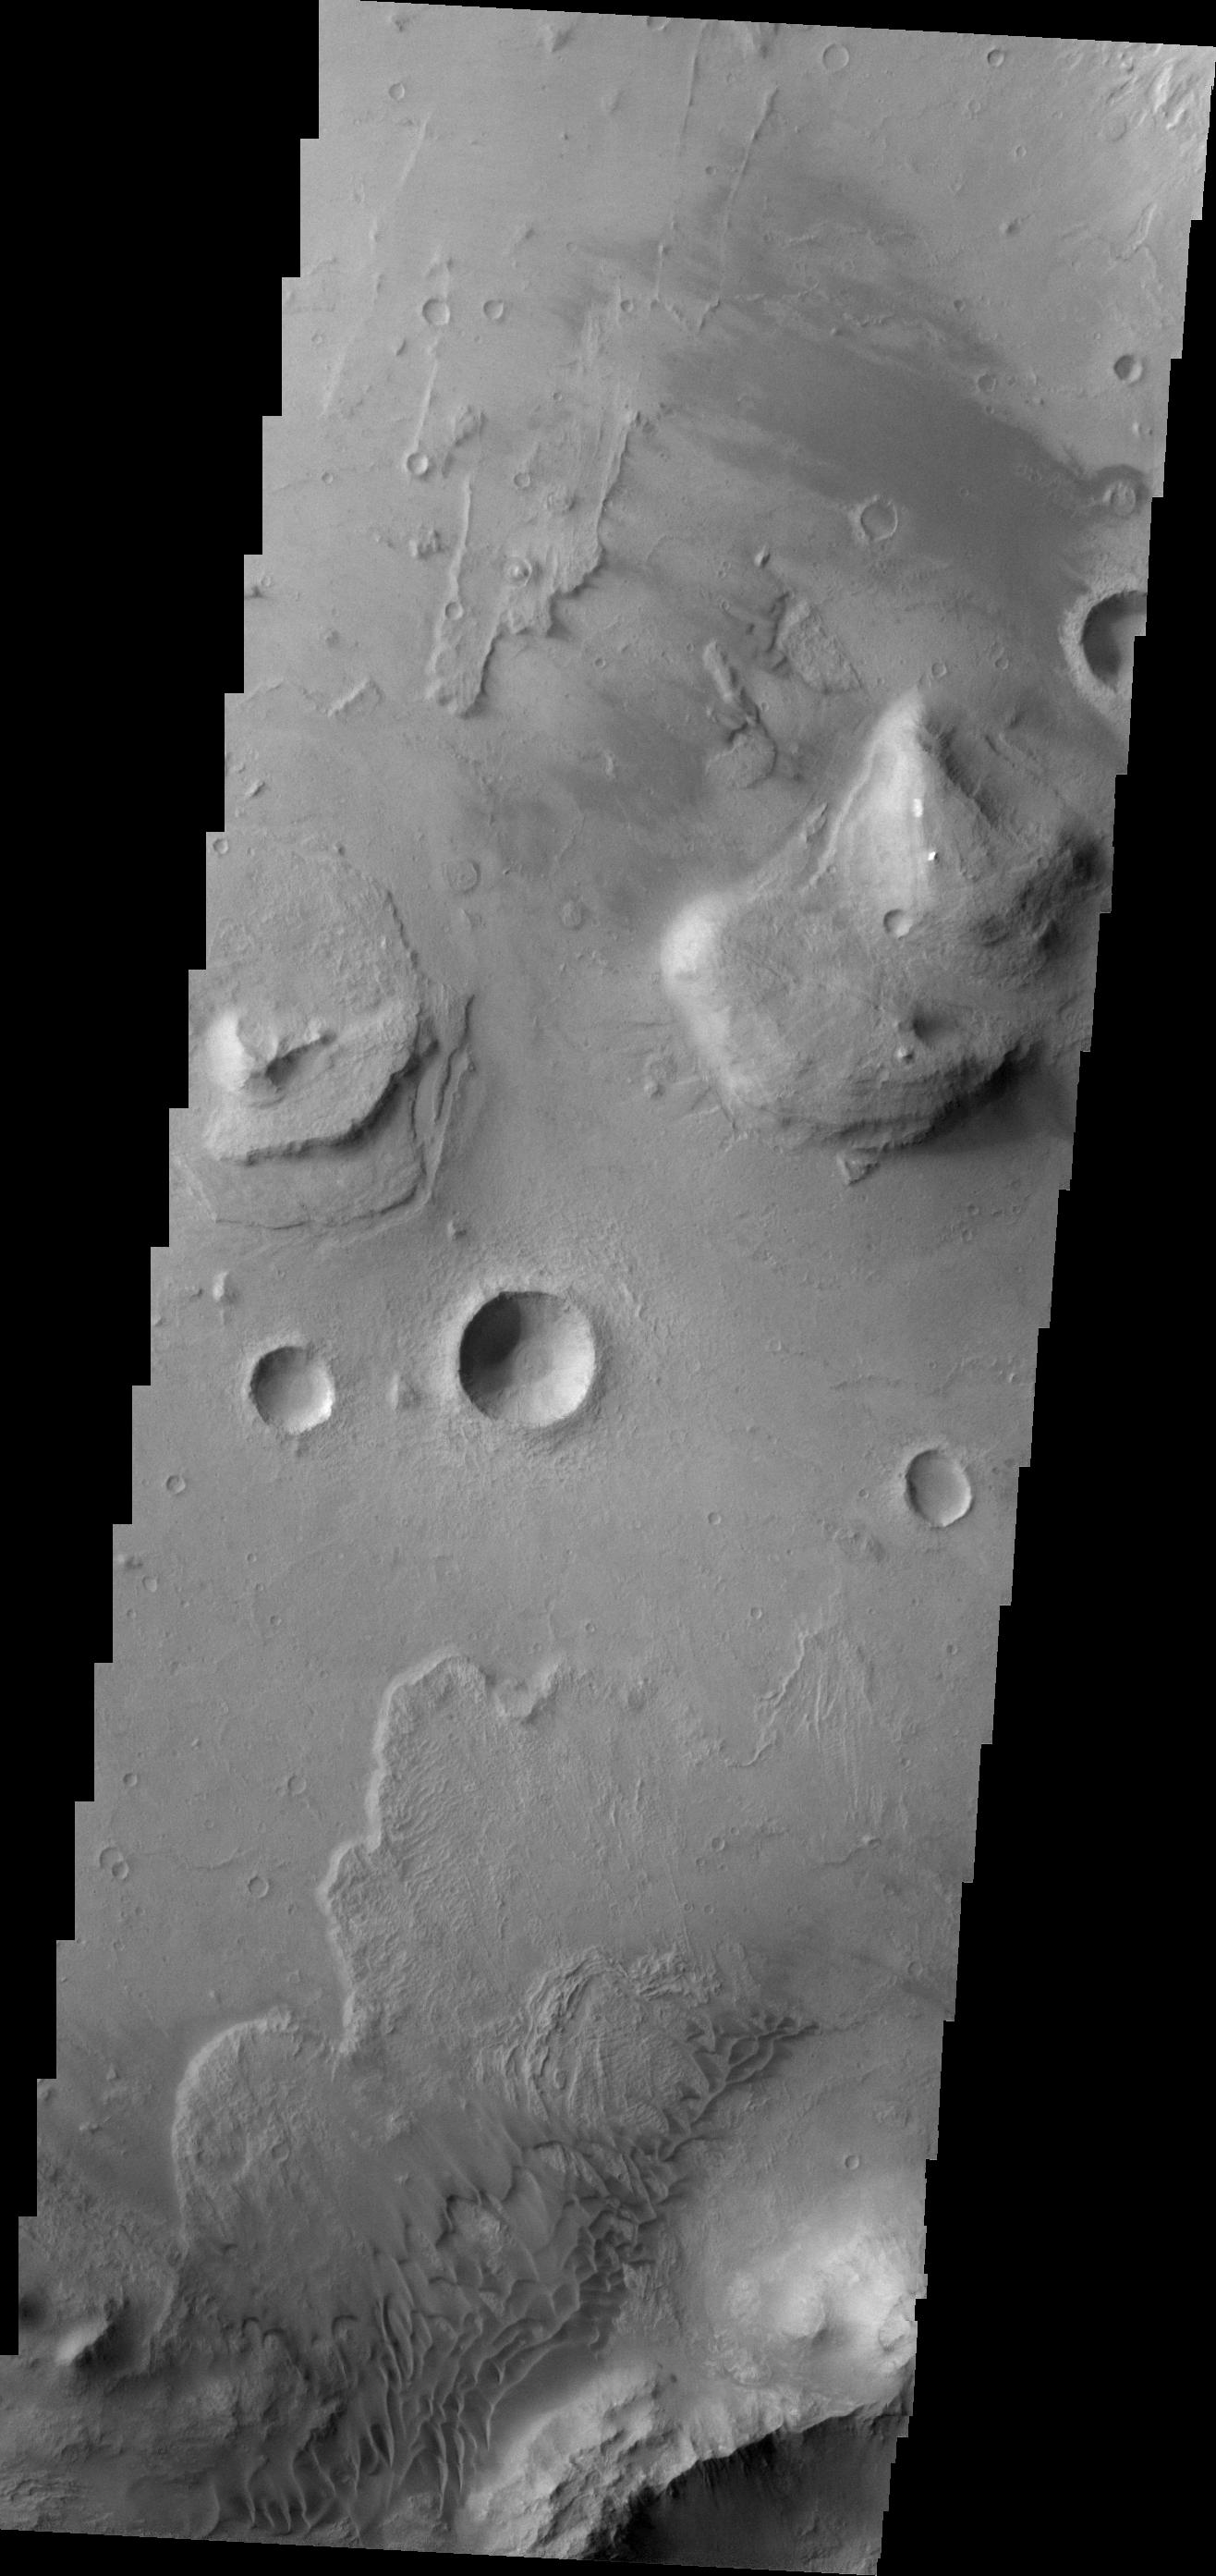
Coprates Chasma Mars, 2001 Mars Odyssey